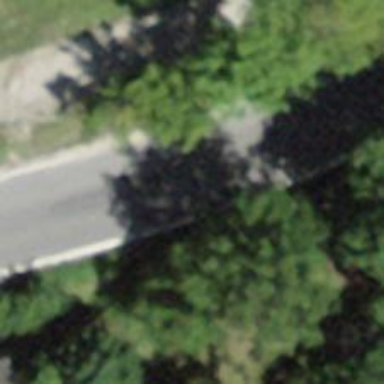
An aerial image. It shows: Tertiary road with asphalt surface.